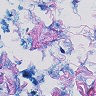
Metastatic tissue present: no